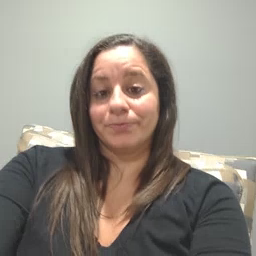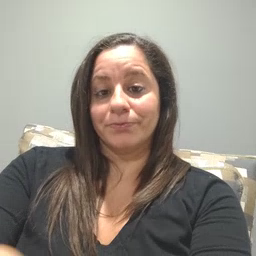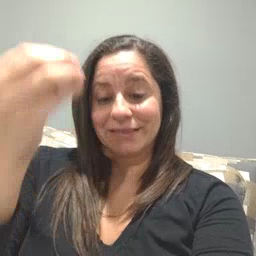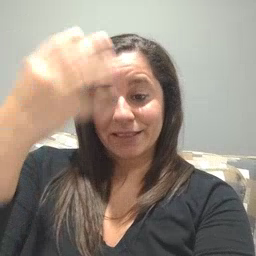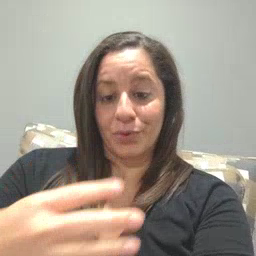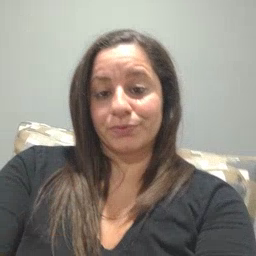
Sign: shower